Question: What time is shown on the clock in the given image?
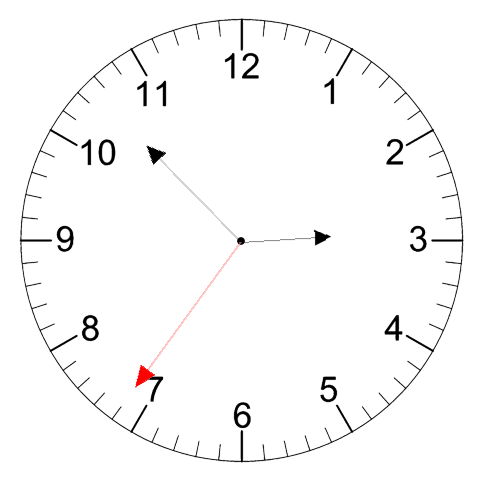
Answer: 02:52:36